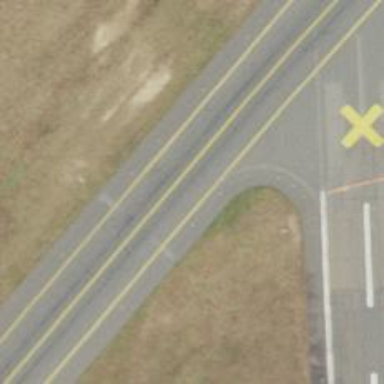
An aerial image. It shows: View of taxiway at the airport.